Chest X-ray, AP view. Patient: 43 years old, sex M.
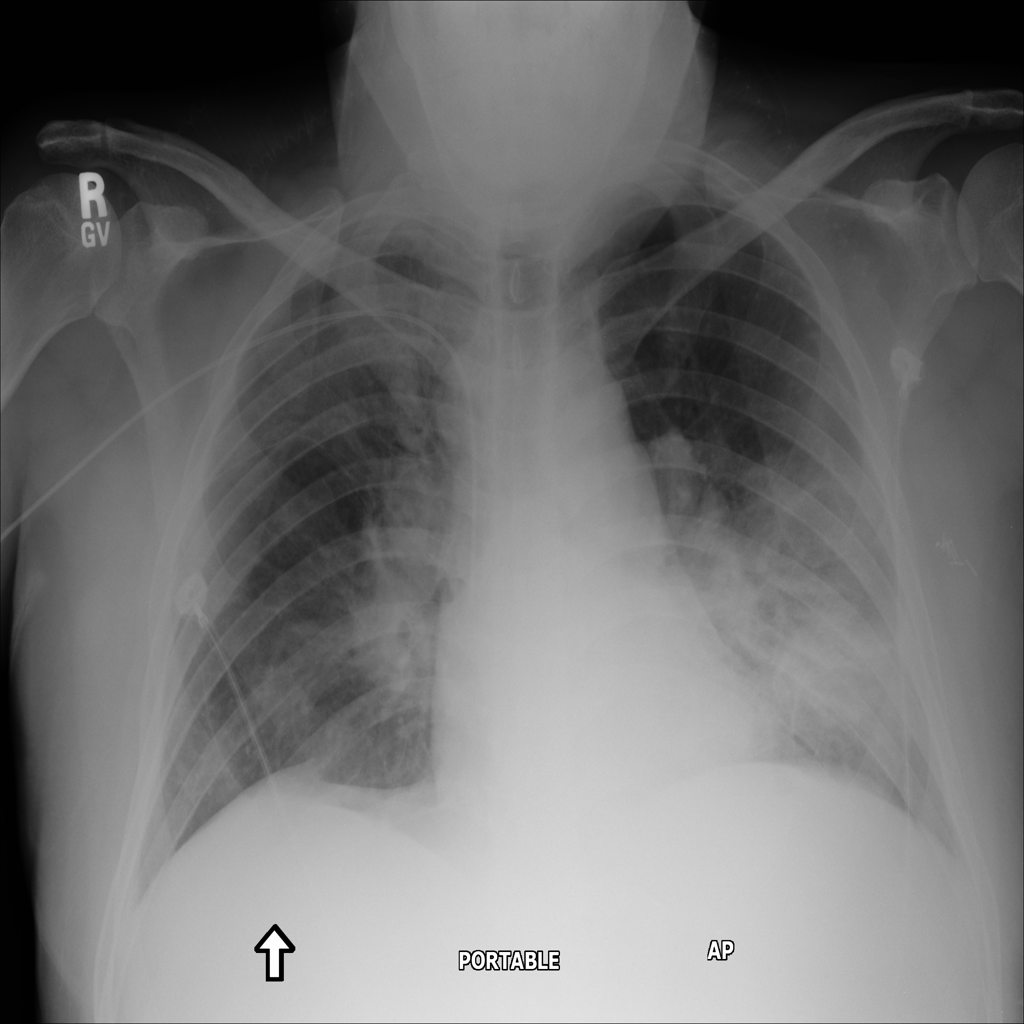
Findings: No Finding